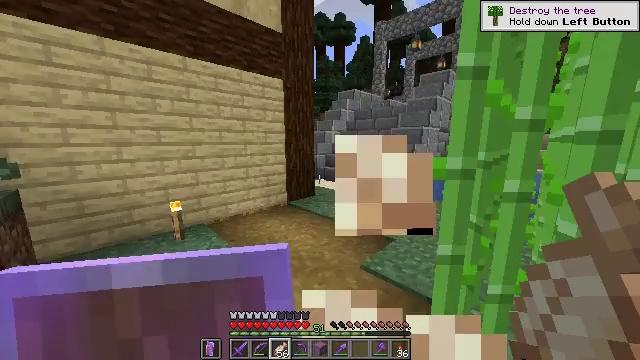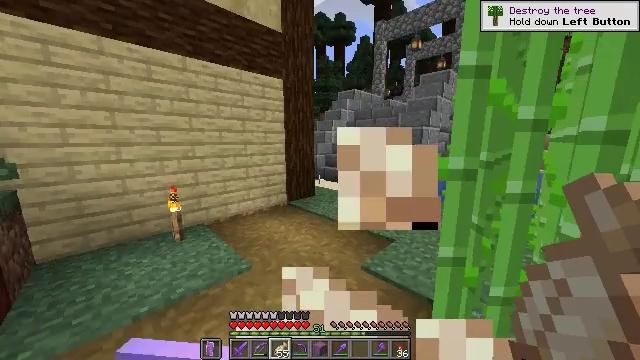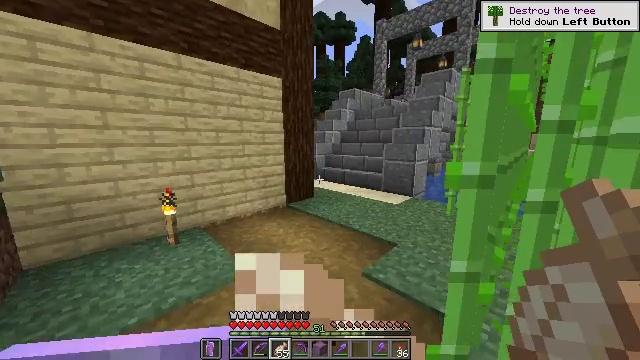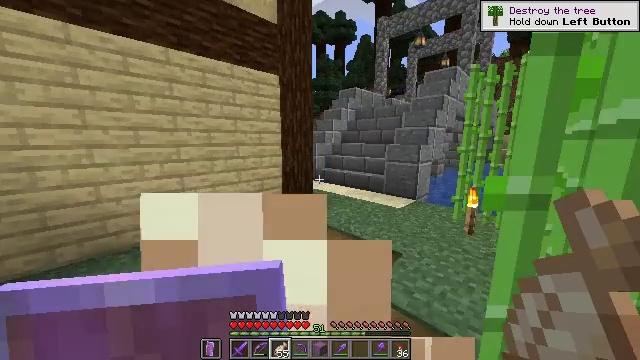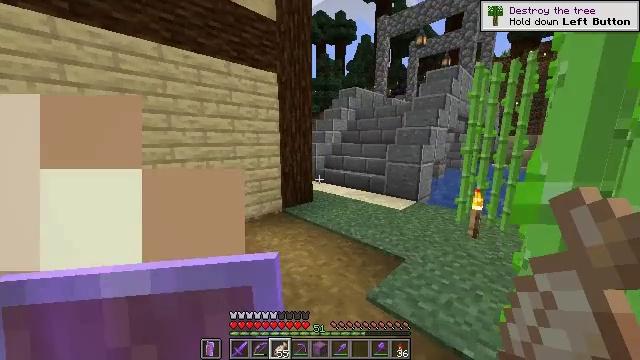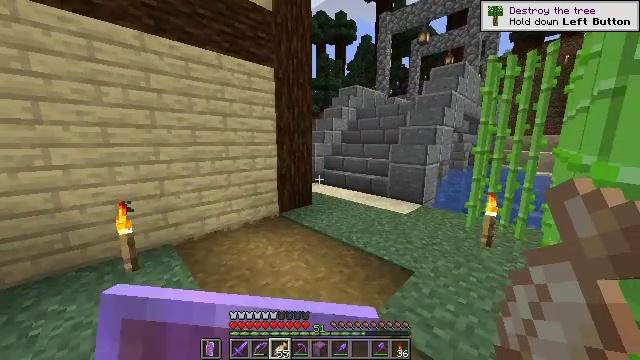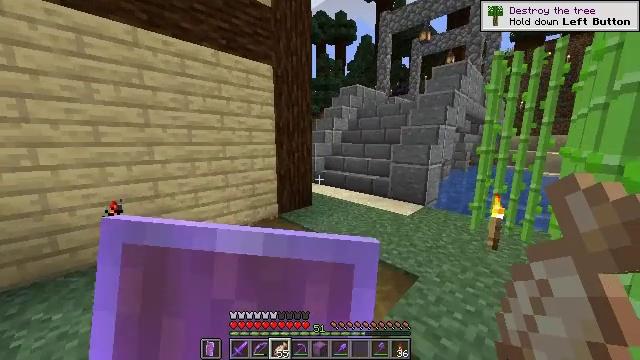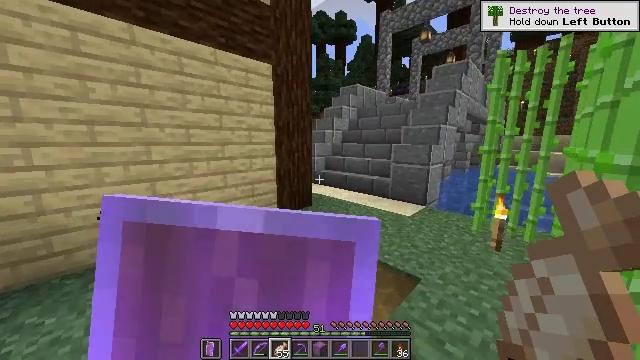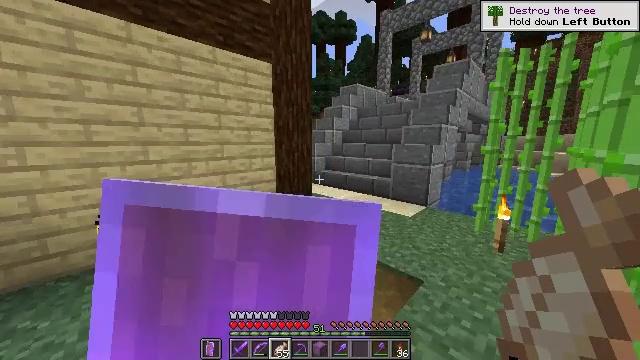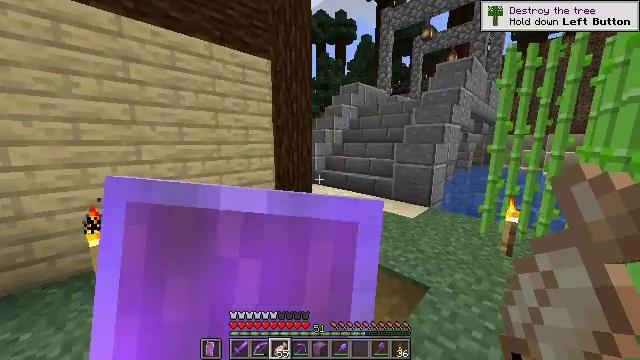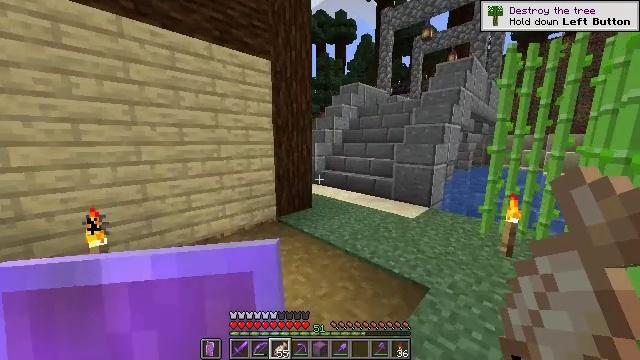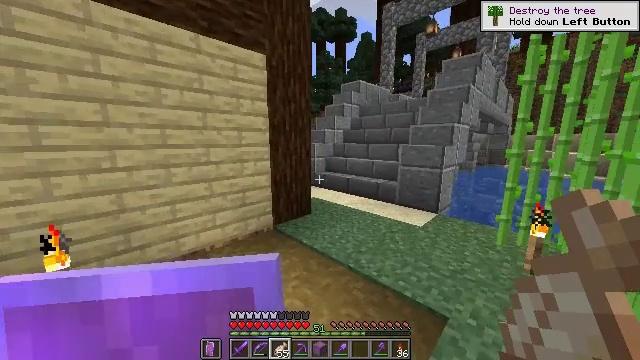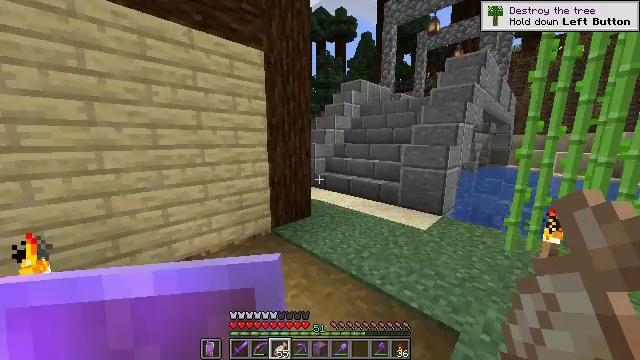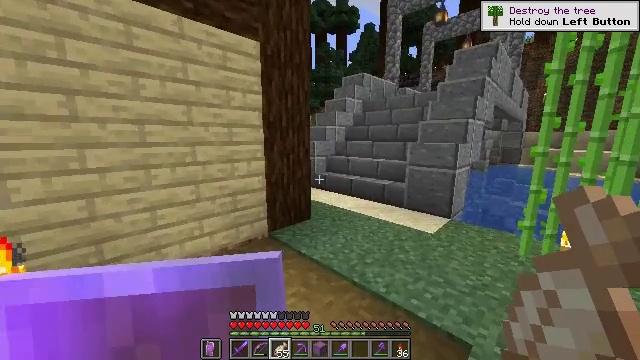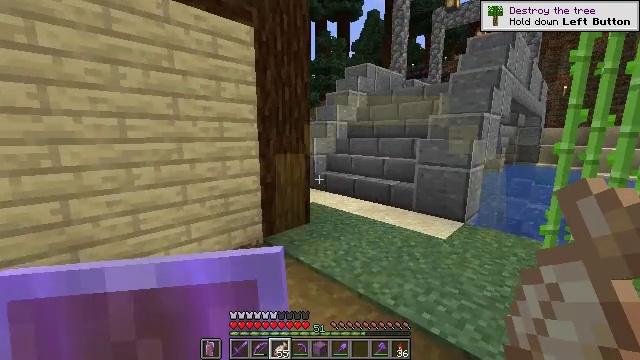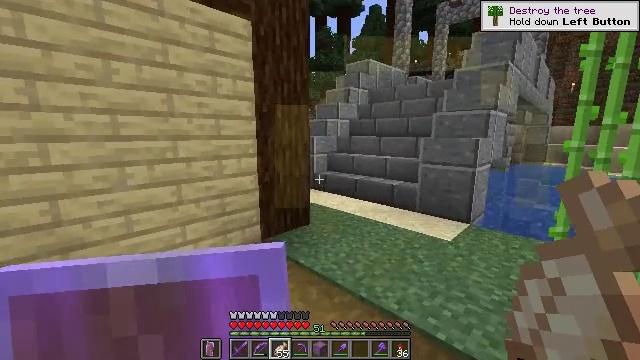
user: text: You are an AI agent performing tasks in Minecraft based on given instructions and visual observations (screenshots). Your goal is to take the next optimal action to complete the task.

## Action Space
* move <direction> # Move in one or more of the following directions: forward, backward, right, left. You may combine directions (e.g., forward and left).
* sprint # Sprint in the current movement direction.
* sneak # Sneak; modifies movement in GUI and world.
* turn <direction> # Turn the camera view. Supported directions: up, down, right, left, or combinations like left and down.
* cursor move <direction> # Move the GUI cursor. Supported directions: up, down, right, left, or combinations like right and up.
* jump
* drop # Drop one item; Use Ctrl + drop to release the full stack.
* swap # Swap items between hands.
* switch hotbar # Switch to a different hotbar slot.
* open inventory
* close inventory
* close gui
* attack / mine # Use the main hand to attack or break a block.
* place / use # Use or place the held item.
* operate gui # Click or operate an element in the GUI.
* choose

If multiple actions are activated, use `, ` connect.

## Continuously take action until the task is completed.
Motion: motion action
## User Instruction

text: Use the crafting table to create an iron block from ingots.
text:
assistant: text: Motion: move forward, sprint, use / place
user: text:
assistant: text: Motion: move forward, sprint, use / place
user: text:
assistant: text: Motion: move forward, sprint, use / place
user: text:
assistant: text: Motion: move forward, sprint, use / place
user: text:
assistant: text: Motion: move forward, sprint, use / place
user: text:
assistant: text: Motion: move forward, sprint, use / place
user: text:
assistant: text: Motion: move forward, sprint, use / place
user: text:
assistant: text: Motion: move forward, sprint, use / place
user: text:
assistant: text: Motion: move forward, sprint, use / place
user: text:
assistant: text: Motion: move forward
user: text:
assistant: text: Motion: move forward
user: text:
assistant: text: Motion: no_op
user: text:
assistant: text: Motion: no_op
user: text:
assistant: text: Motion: turn right
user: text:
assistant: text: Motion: no_op
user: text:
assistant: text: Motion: move forward
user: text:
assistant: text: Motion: move forward
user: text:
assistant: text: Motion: move forward
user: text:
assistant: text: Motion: move forward
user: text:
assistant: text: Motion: move forward
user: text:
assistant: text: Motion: move forward
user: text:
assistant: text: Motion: move forward, sprint
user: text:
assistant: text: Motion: move forward, sprint
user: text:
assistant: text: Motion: move forward and move right, sprint
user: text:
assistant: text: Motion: move forward and move right, sprint, turn left
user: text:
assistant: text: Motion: move forward and move right, sprint, turn left
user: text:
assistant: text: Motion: move forward and move right, sprint, turn left
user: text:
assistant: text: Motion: move forward, sprint, turn left
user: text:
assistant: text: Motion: move forward, sprint, turn left
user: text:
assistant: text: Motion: move forward, sprint, turn left